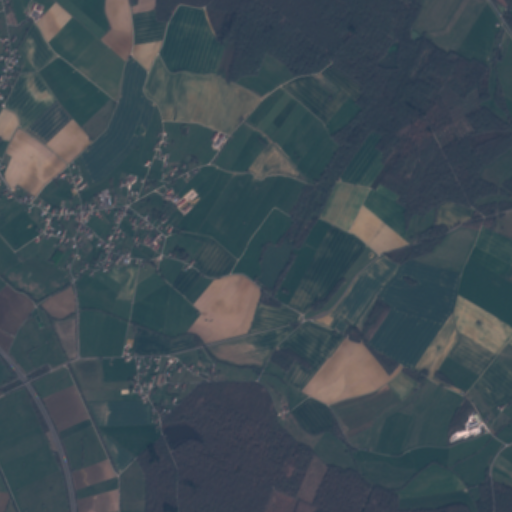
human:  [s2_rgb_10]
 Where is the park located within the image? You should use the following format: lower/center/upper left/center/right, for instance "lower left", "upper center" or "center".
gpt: The park is located in the lower left of the image.
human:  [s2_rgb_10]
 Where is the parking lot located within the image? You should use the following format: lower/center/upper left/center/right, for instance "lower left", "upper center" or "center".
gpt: The parking lot is located in the center left of the image.
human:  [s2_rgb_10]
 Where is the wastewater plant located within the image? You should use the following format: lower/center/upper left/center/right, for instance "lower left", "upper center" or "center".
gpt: The wastewater plant is located in the center left of the image.
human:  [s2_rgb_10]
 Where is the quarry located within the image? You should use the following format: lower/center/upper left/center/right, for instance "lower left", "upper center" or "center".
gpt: There is no quarry in the image.